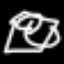
Label: squiggle